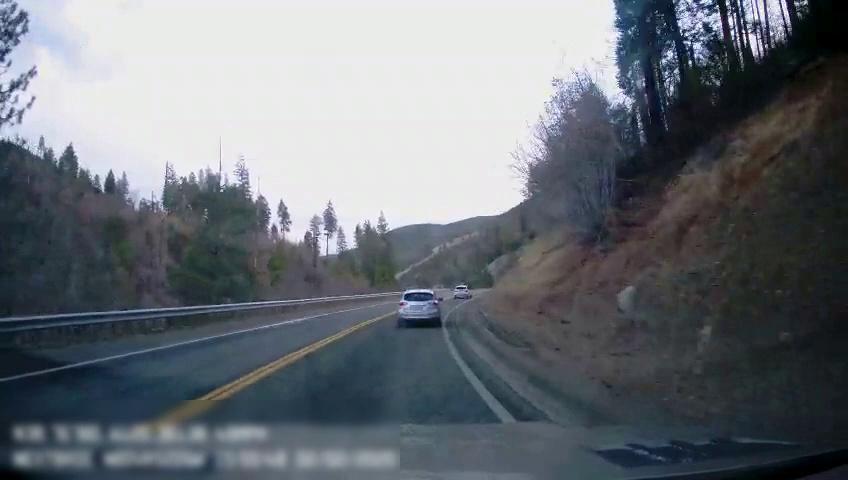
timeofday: Day
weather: Sunny
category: Drivable Space
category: Vehicles | Car
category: Vehicles | SUV
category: Lanes | Current Lane
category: Lanes | Alternate Lane
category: Lanes | Alternate Lane